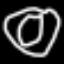
Label: donut